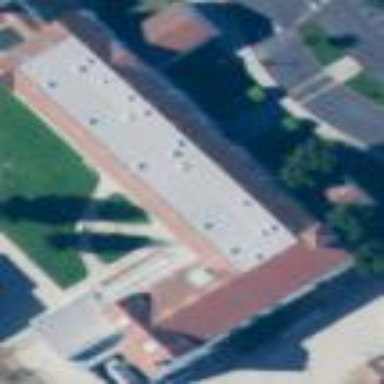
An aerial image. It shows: School building.